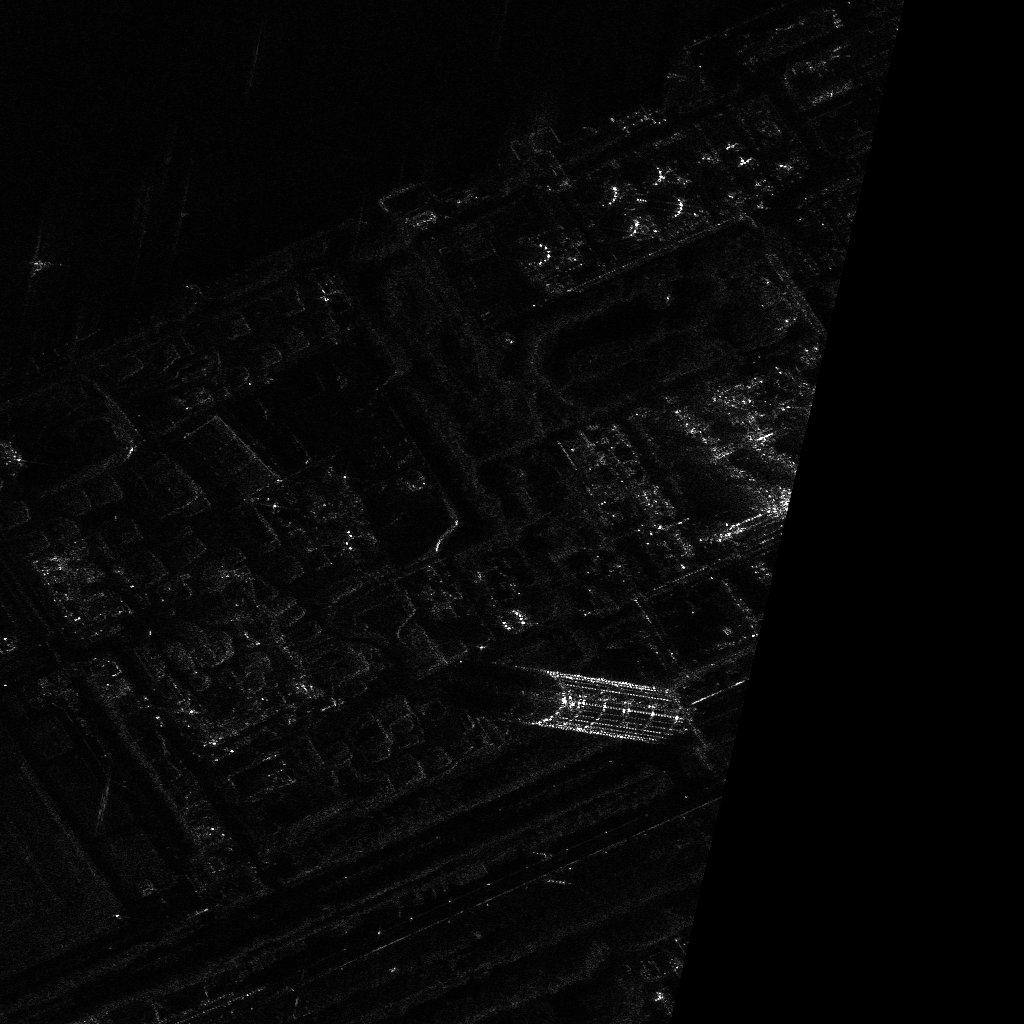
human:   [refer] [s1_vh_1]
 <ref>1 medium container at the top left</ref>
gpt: <box>[[3, 24, 4, 26, 90]]</box>